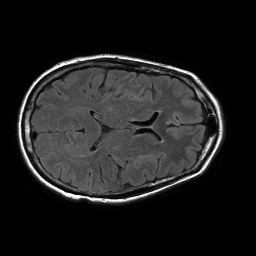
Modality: FLAIR
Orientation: axial
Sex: female
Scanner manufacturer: philips
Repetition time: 11 s
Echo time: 0.125 s